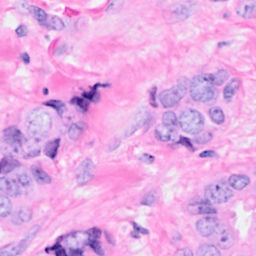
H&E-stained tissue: Breast